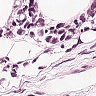
Metastatic tissue present: yes